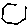
Label: hexagon